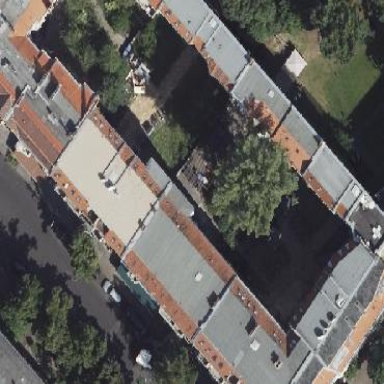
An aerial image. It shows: Apartment building with quadruple saltbox roof shape.